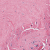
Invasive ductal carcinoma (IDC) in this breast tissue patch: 0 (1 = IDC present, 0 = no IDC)